【题型】解答题　【知识点】平面几何　【难度】easy
已知：如图, 在等腰梯形 $ABCD$ 中, $AD // BC$, $AB = CD$, $AD < BC$, 联结 $AC$、$BD$ 交于点 $F$, $E$ 为 $BF$ 上一点, $\angle AED = \angle ABC$。

(1) 求证：$AB^2 = BE \cdot BD$；

(2) 若 $BE = DF$, 求证：$AB = AD$。

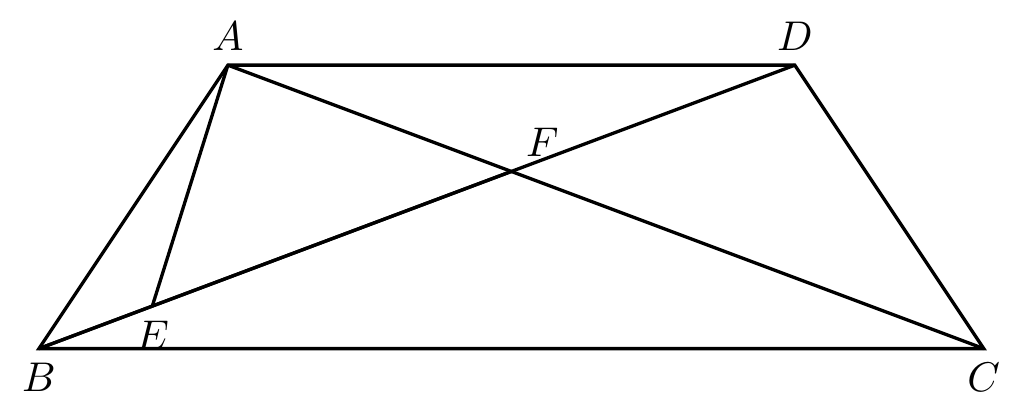
【解答】
解：(1) $\because$ $AD // BC$,

$\therefore$ $\angle ABC + \angle BAD = 180^\circ$,

$\because$ $\angle AED + \angle AEB = 180^\circ$, $\angle AED = \angle ABC$,

$\therefore$ $\angle BAD = \angle AEB$,

$\because$ $\angle ABE = \angle ABD$,

$\therefore$ $\triangle BAE \sim \triangle BDA$,

$\therefore$ $\frac{AB}{BD} = \frac{BE}{AB}$,

$\therefore$ $AB^2 = BE \cdot BD$；

(2) $\because$ $AB^2 = BE \cdot BD$, $BE = DF$, $AB = CD$,

$\therefore$ $CD^2 = DF \cdot BD$,

$\therefore$ $\frac{CD}{DF} = \frac{BD}{CD}$,

$\because$ $\angle CDF = \angle CDB$,

$\therefore$ $\triangle DCF \sim \triangle DBC$,

$\therefore$ $\angle DCF = \angle DBC$,

在等腰梯形 $ABCD$ 中, $AD // BC$, $AB = CD$,

$\therefore$ $AC = BD$,

$\because$ $AD = DA$,

$\therefore$ $\triangle ABD \cong \triangle DCA$(SSS),

$\therefore$ $\angle ABD = \angle DCA$,

$\therefore$ $\angle DBC = \angle ABD$,

$\because$ $AD // BC$,

$\therefore$ $\angle DBC = \angle ADB$,

$\therefore$ $\angle ABD = \angle ADB$,

$\therefore$ $AB = AD$。